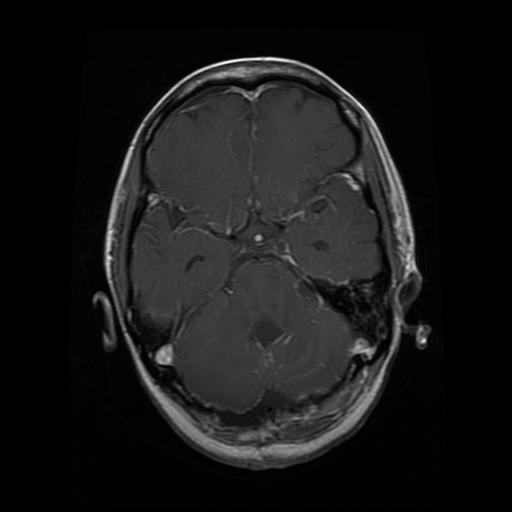
Label: glioma